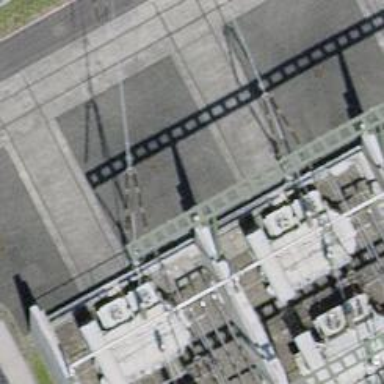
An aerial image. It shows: Bay where power lines run through.